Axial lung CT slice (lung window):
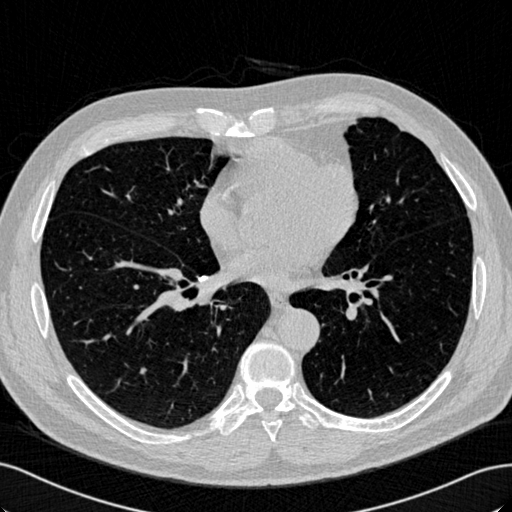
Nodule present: no